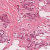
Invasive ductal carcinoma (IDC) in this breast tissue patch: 1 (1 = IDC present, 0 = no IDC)